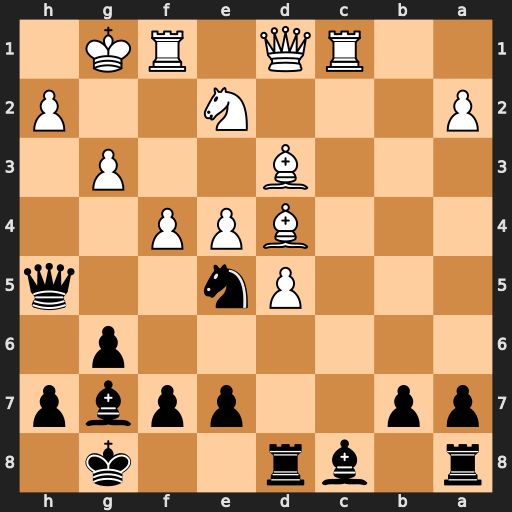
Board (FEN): r1br2k1/pp2ppbp/6p1/3Pn2q/3BPP2/3B2P1/P3N2P/2RQ1RK1
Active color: b
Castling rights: -
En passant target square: -
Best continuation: Nf3+ Rxf3 Qxf3